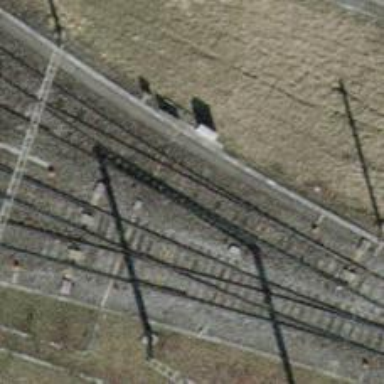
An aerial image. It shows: Railway switch.